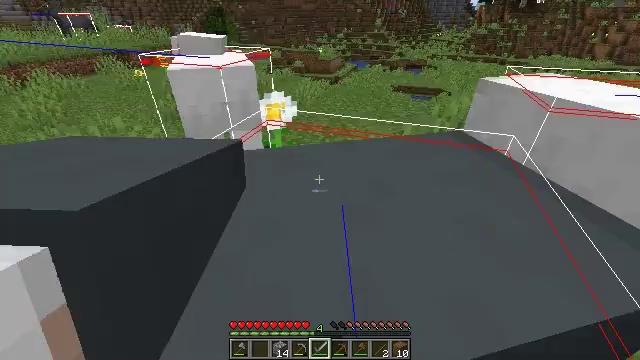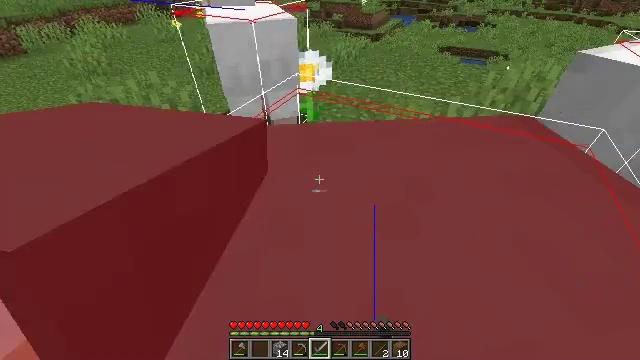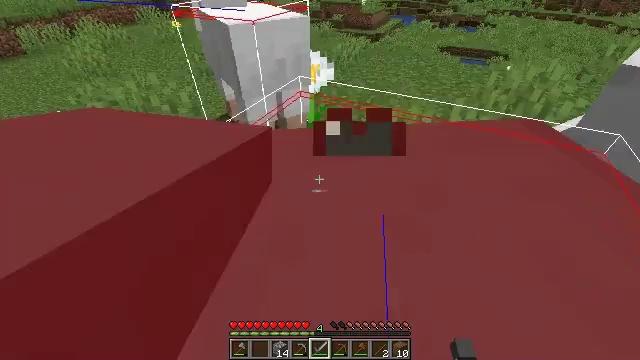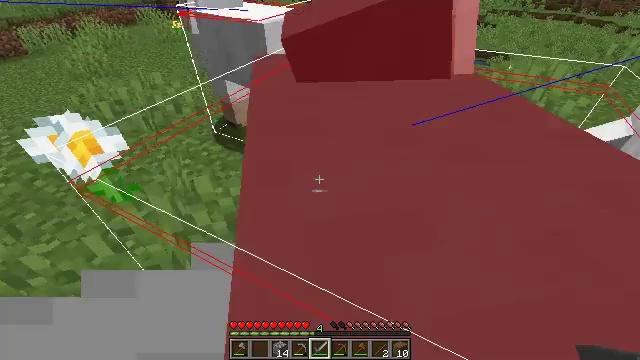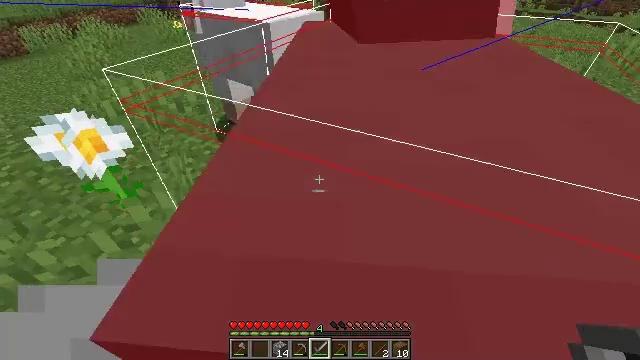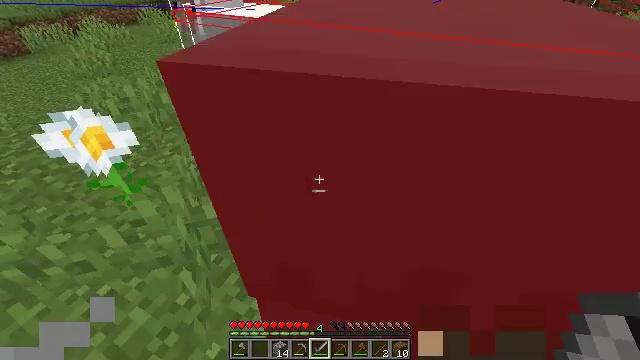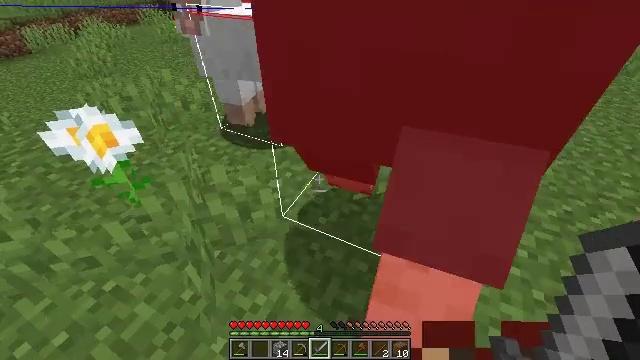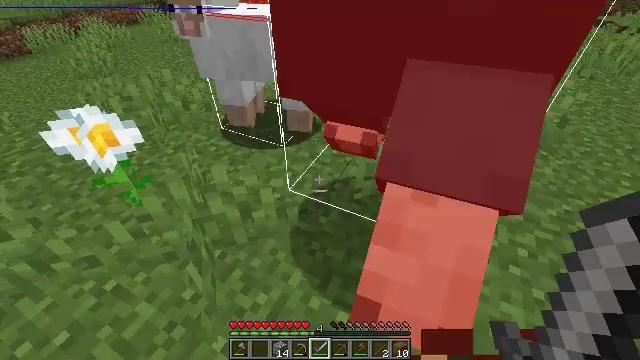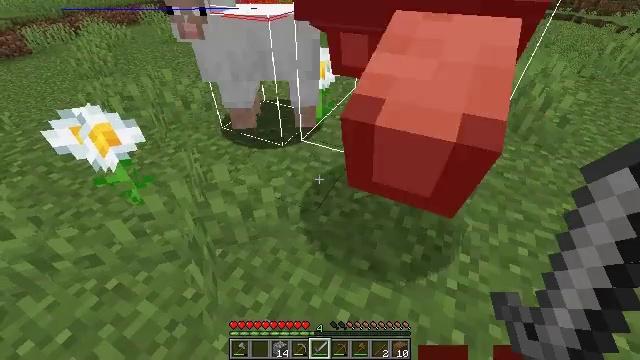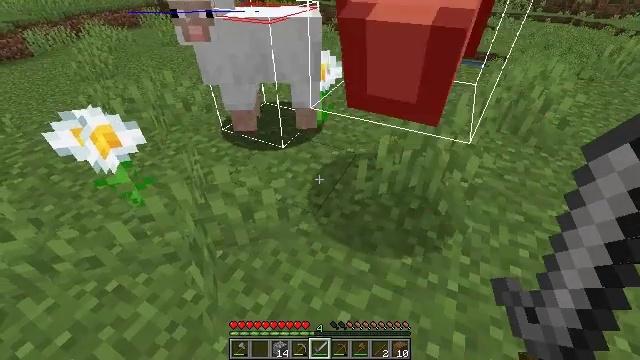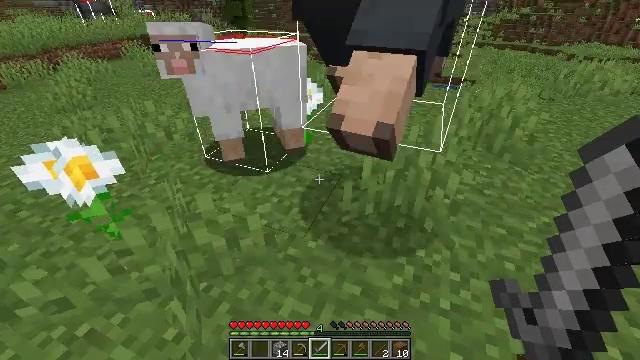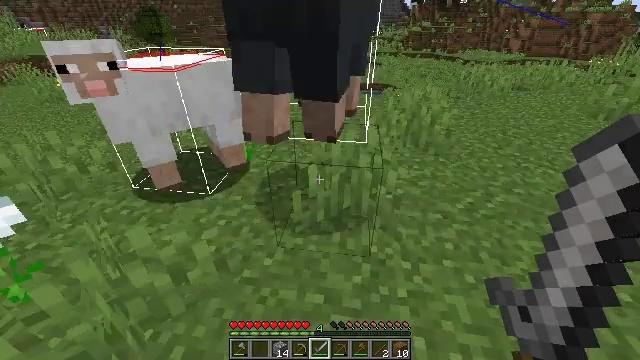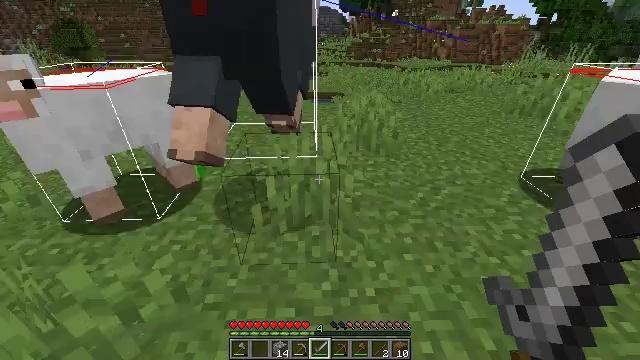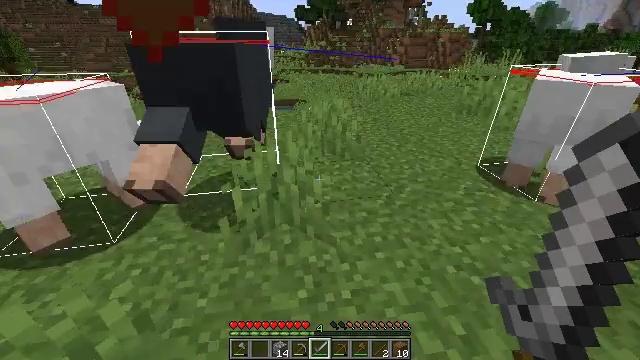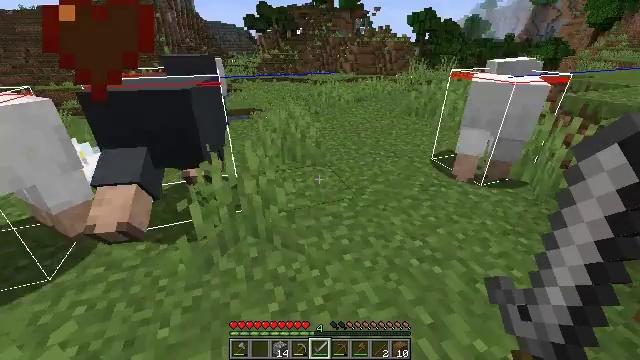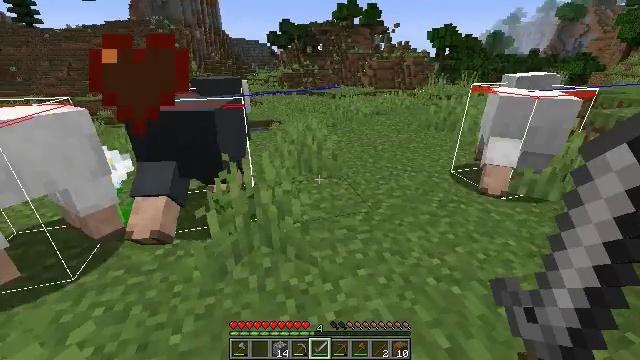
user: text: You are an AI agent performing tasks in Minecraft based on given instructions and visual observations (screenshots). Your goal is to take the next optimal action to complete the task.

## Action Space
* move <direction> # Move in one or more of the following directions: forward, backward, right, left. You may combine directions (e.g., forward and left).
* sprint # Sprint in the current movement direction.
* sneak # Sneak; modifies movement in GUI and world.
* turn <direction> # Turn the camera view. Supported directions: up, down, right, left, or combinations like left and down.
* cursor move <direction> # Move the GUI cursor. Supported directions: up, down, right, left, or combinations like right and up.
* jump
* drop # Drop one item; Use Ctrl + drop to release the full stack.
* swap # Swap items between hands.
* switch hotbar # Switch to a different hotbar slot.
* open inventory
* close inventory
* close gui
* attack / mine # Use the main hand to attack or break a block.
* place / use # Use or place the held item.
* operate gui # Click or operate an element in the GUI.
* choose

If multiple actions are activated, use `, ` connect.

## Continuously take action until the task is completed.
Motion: motion action
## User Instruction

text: Gather the oxeye daisy for crafting.
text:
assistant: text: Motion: turn left and down
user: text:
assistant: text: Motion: no_op
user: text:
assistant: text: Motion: no_op
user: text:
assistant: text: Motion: no_op
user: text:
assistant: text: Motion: no_op
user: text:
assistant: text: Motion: no_op
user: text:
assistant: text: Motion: no_op
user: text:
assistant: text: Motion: no_op
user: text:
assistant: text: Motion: no_op
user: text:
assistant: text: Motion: turn right and up
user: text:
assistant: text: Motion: turn right and up
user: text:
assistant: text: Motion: turn right and up
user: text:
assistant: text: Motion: turn right and up
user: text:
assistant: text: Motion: turn right and up
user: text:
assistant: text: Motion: turn left and up
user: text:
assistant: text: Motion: turn left and up
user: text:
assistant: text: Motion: turn left
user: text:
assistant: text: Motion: turn left
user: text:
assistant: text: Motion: turn left
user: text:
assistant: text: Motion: no_op
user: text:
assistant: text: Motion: no_op
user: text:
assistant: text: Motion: attack / mine
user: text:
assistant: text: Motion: attack / mine
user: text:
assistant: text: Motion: attack / mine
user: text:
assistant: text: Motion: turn left
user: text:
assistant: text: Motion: turn left
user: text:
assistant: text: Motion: no_op